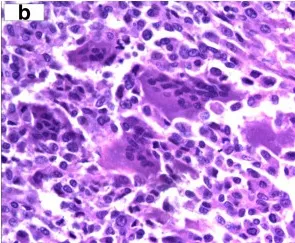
B: Detail of the neoplastic population(Hematoxylin Eosin 40 x).
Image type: pathology (h&e)